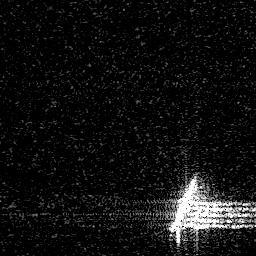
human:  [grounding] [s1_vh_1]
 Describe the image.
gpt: In the satellite image, there is  <ref>1 medium ship </ref> <box>[[64, 72, 77, 91, 0]]</box> located at bottom right.